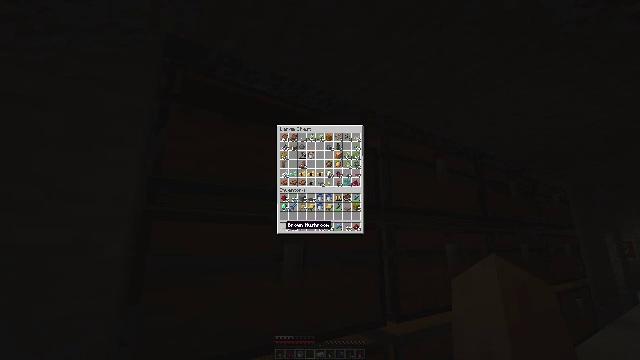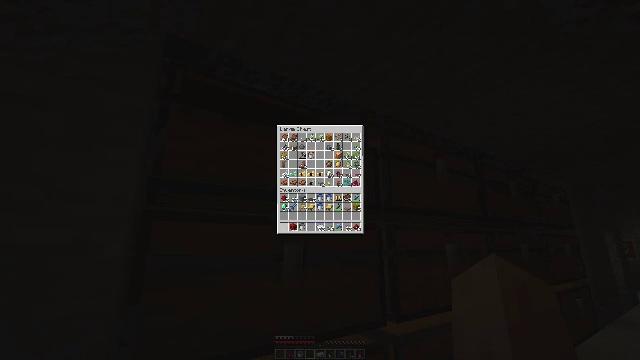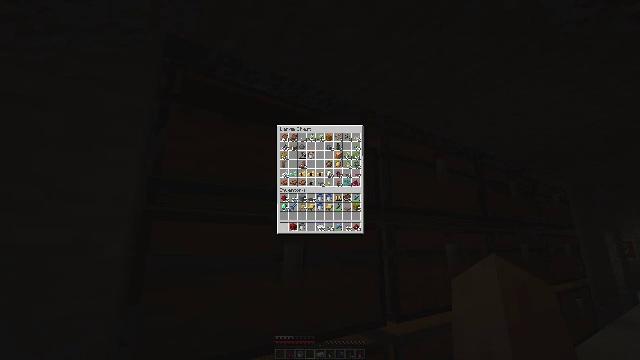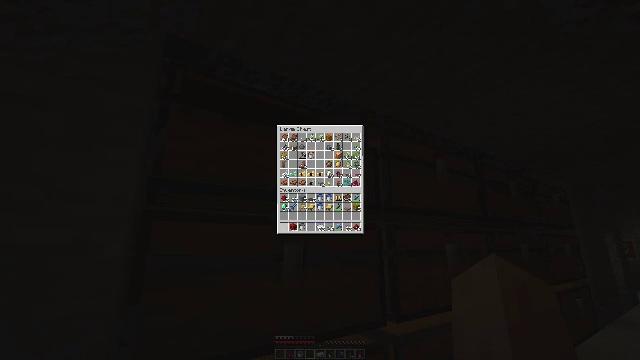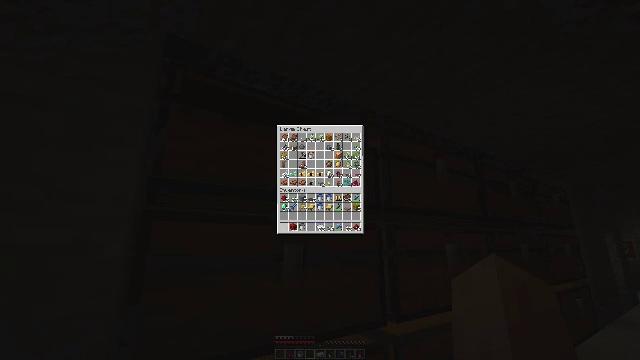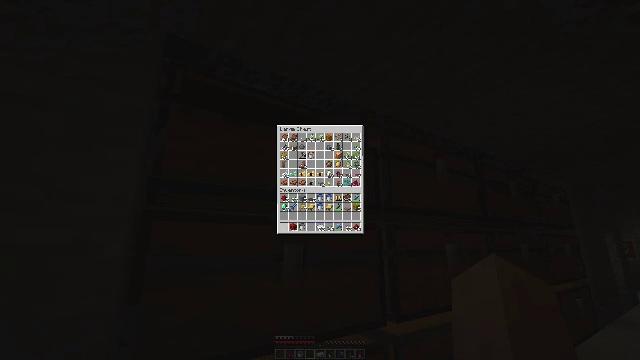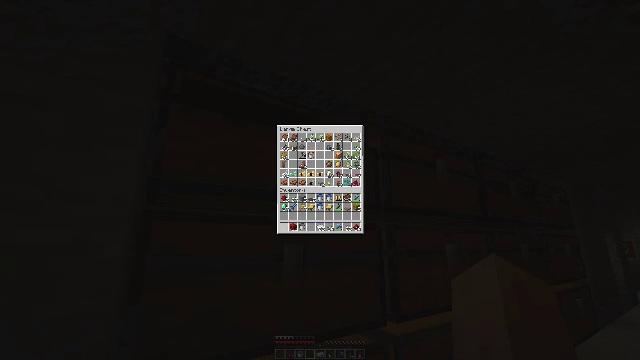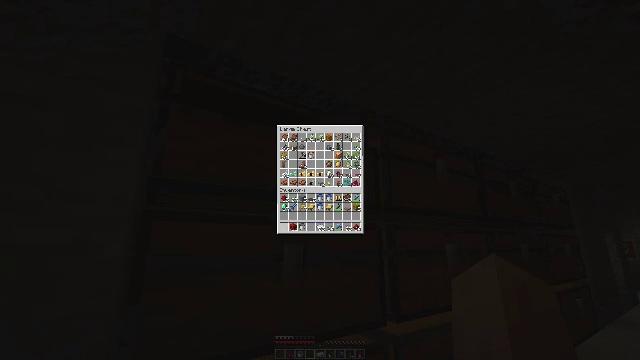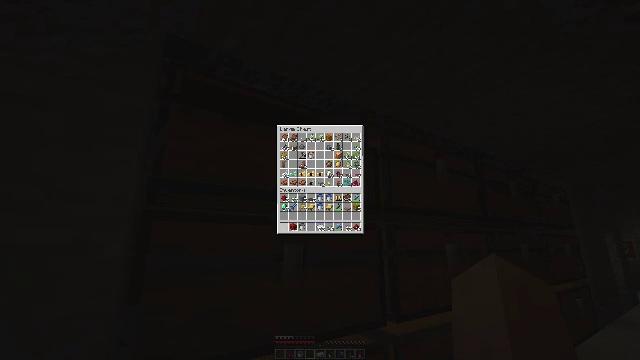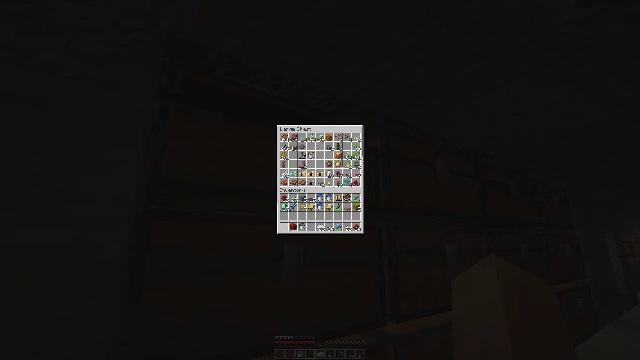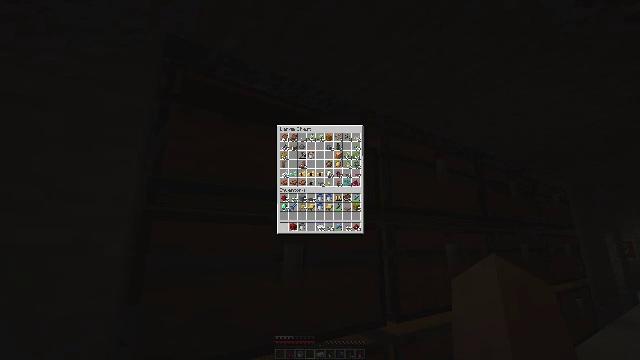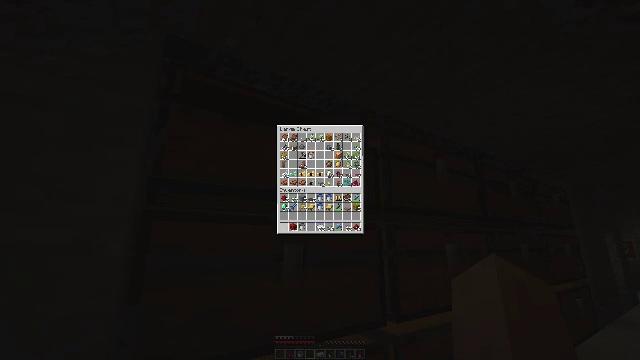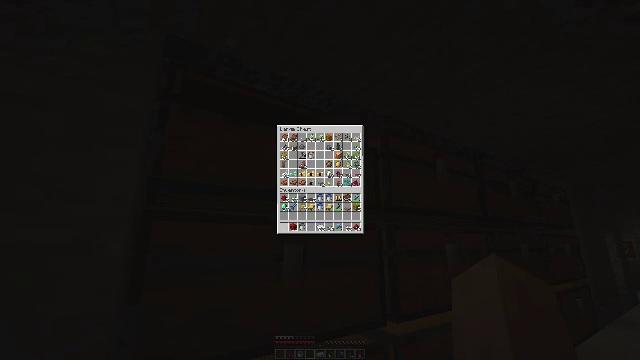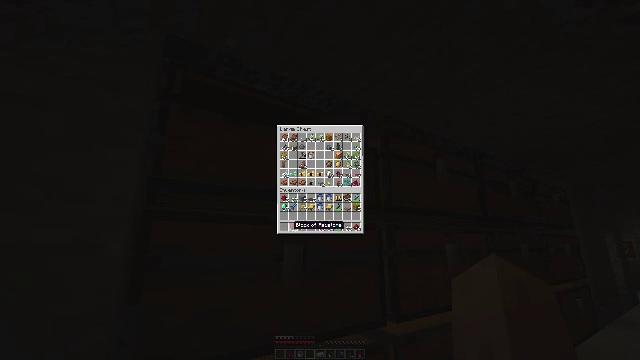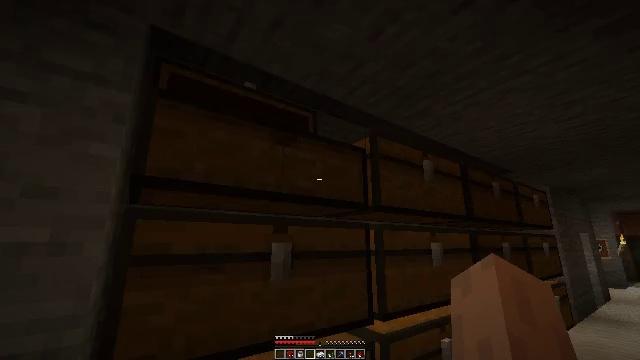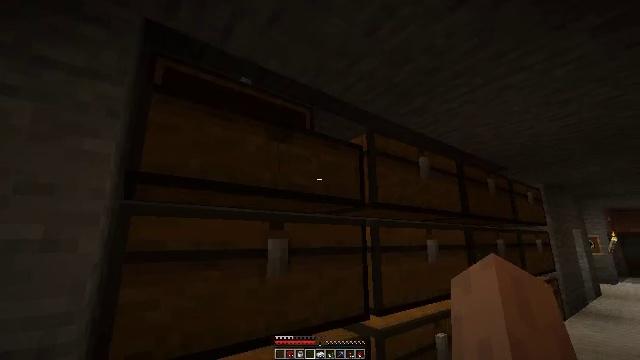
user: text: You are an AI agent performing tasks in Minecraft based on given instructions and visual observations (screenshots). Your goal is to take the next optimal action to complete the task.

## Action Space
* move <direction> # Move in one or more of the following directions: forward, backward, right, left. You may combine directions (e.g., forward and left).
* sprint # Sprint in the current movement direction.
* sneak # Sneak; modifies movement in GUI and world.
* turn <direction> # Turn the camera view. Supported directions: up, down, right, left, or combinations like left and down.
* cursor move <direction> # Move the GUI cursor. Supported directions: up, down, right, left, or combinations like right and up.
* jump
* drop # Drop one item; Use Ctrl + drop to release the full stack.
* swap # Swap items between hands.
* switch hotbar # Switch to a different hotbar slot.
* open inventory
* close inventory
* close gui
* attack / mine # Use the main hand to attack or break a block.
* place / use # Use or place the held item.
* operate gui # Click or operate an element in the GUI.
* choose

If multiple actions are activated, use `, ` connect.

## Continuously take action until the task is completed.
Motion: motion action
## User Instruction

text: Drop an iron ingot.
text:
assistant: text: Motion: sneak, attack / mine
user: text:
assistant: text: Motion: sneak, attack / mine
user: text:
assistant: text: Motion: sneak, attack / mine
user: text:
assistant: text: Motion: sneak, attack / mine
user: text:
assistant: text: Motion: sneak
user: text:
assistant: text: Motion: sneak
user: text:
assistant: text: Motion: sneak
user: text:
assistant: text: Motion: sneak
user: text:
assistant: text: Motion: sneak
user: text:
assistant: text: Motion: no_op
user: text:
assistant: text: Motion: no_op
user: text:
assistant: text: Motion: no_op
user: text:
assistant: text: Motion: turn right
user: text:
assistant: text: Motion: turn right, close inventory
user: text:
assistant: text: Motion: close inventory
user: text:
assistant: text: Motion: turn right and down, close inventory
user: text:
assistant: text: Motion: turn right and down
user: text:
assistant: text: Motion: no_op
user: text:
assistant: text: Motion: no_op
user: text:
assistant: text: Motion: no_op
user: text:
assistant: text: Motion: no_op
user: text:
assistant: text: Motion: move forward
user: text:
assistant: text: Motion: move forward, sprint
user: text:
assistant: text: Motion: move forward, sprint
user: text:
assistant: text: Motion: move forward, sprint, turn right and down
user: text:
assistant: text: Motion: move forward, sprint, turn right and down
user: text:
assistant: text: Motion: move forward, sprint, turn right and down
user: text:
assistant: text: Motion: move forward
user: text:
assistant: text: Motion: move forward
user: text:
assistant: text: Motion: move forward